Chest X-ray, AP view. Patient: 58 years old, sex M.
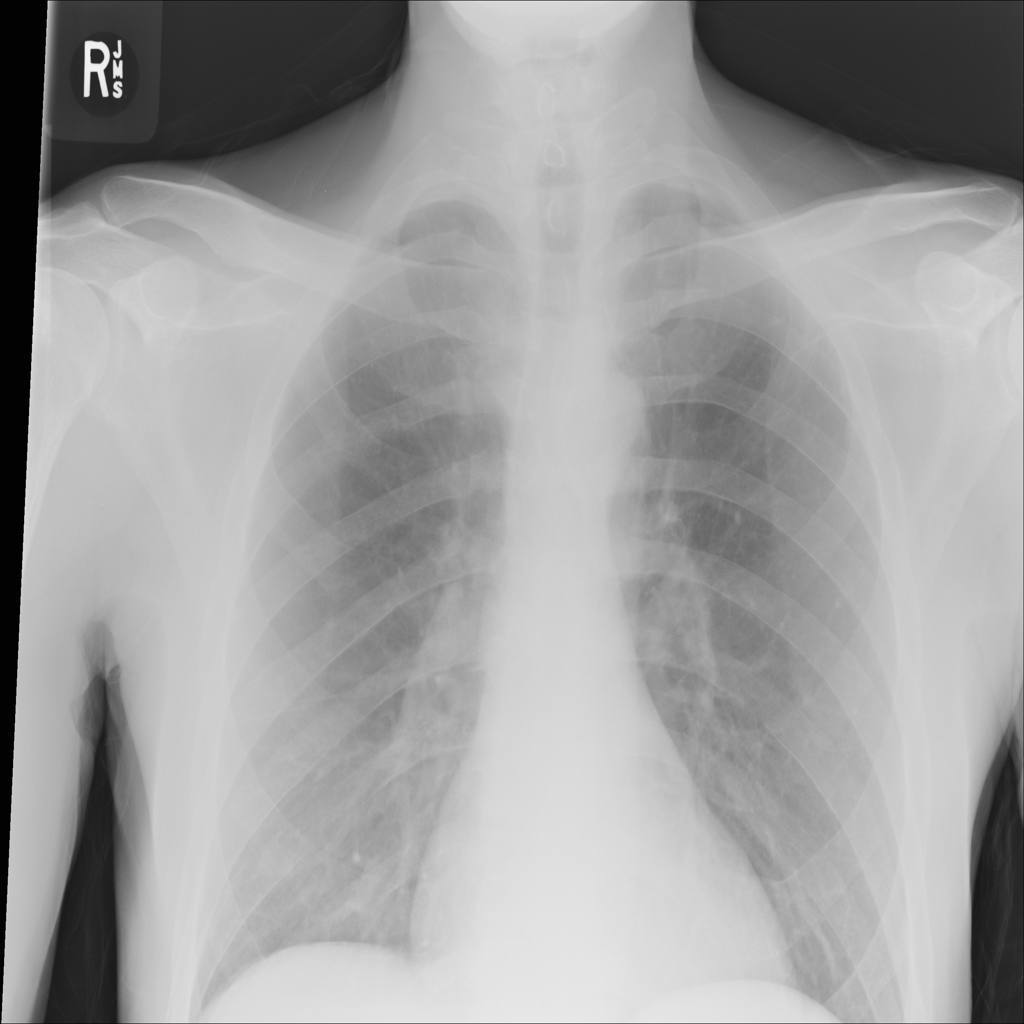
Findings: No Finding